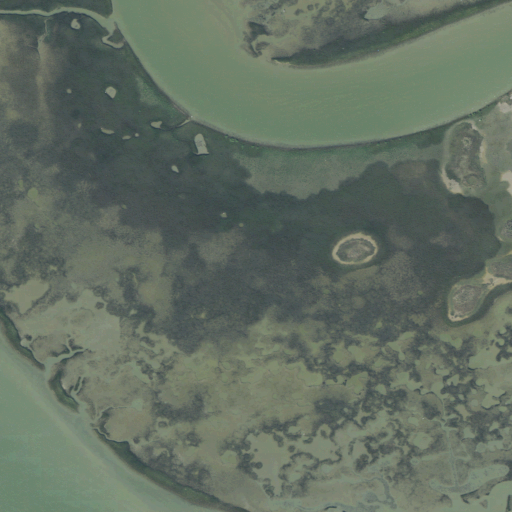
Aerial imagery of island in Texas named Moodys Island containing herbaceous wetlands and open water